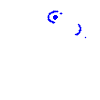
Particle: pion